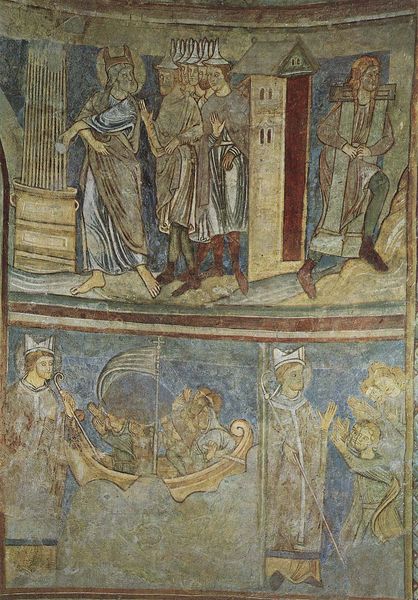
Titel: Apsis der katholischen Pfarrkirche St. Cyriacus in Berghausen
Standort: Berghausen, St. Cyriacus (EU - D - NRW - Sauerland)
Schlagwörter: blau, gemälde, kampf, mann, meer, wasser, gelb, grün, menschen, see, stadt, fenster, männer, säule, haus, rot, malerei, wand, bibel, mensch, bild, wind, kirche, krone, boot, rund, turm, schiff, schiffe, segel, wellen, bilder, italien, zwei, stab, figuren, bischof, gefolge, könig, soldaten, wandmalerei, tor, foto, religion, strafe, helm, rüstung, stadttor, heiligenschein, christus, reise, mittelalter, krieger, fresken, priester, romanik, segen, mitra, heilige, fresko, heilig, wandbild, hirte, hirten, rennaissance, rotonde, überfahrt, jude, juden, arche, noah, mose, nikolaus, paulus, romaik, schff, 13. jahrhundert, soldten, 11. jahrhundert, cjrostis